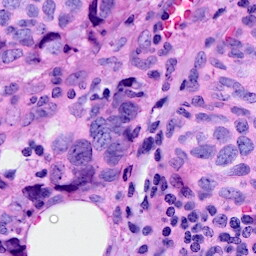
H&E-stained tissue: Breast